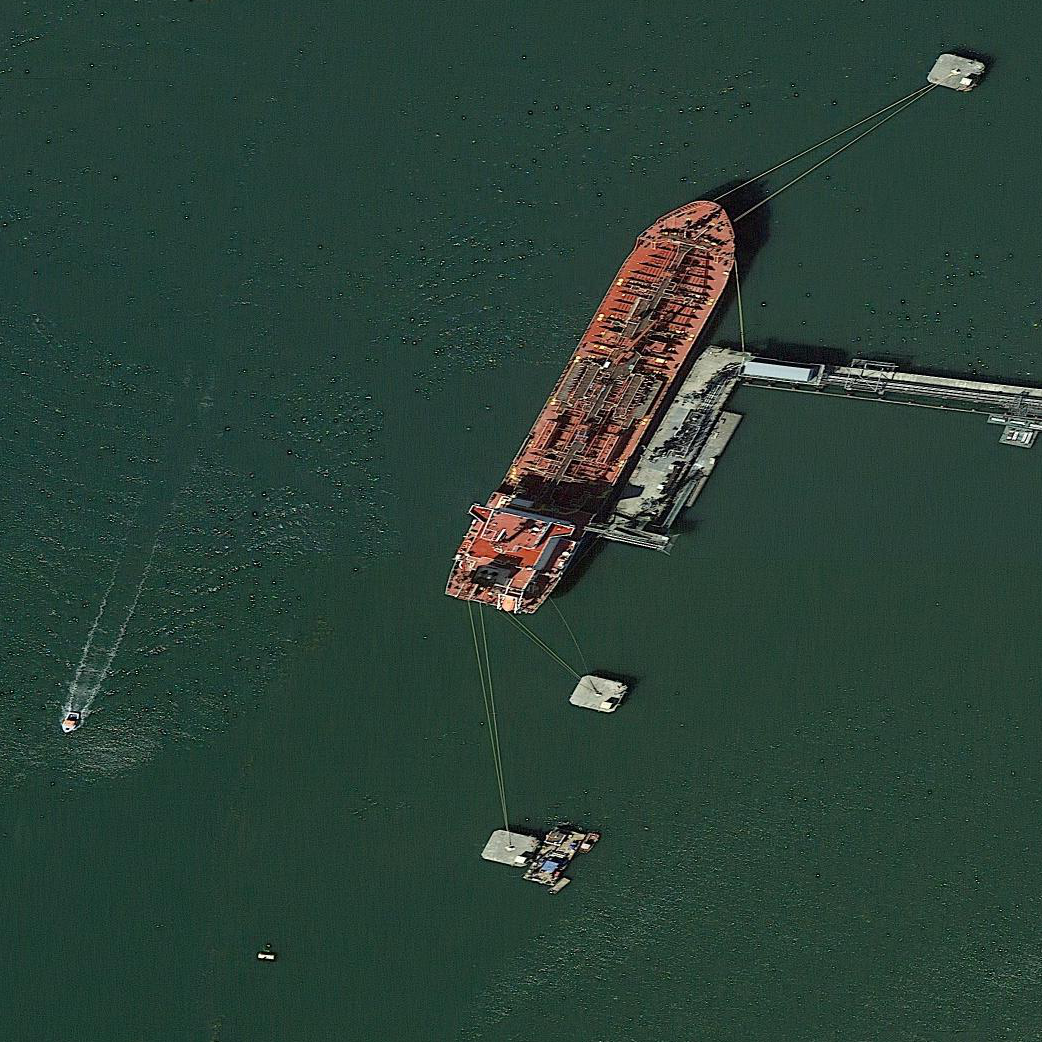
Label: civil